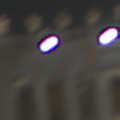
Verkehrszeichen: RichtungstafelnInKurvenGrossLinks
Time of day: Night
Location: Outdoor (Urban)
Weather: PartlyCloudy
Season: NotSpecified
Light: Artificial